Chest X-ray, AP view. Patient: 37 years old, sex M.
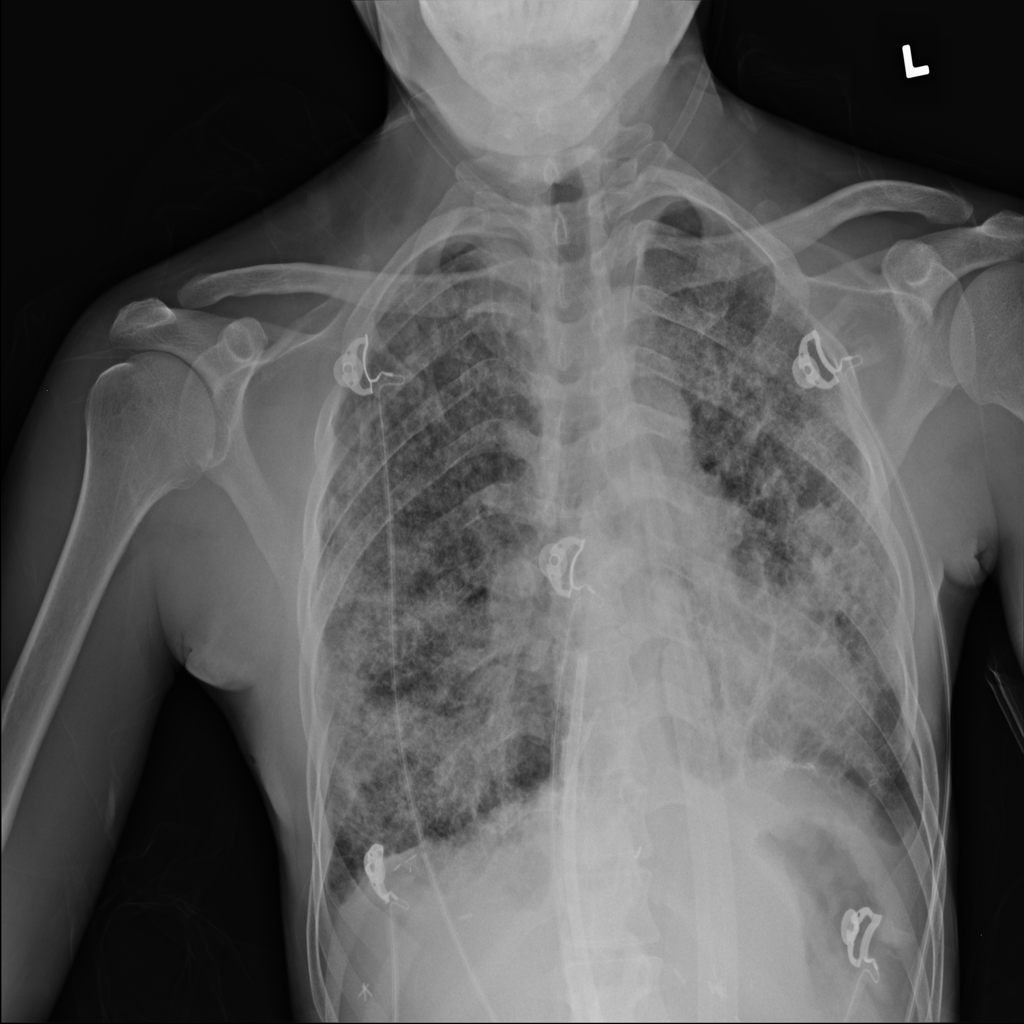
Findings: Pneumothorax